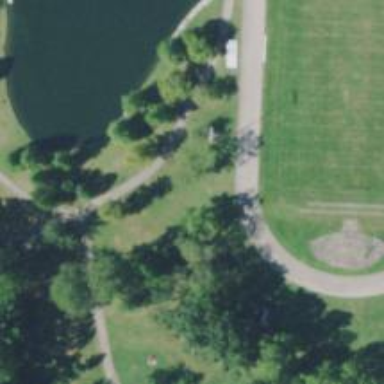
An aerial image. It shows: Disc golf hole.